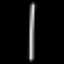
Label: line